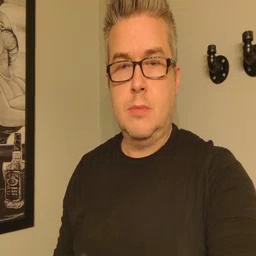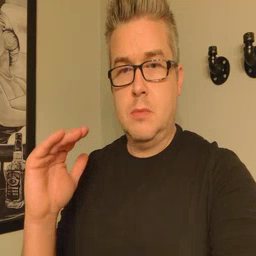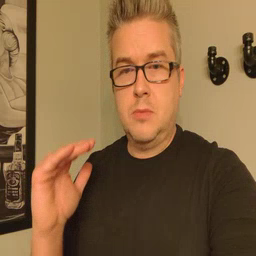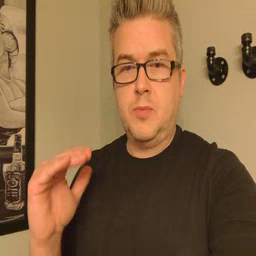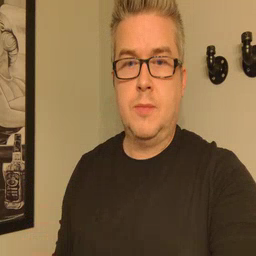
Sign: child